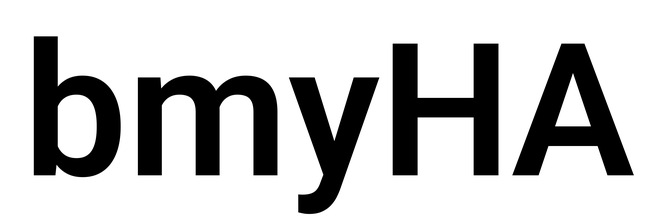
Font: Roboto_SemiBold